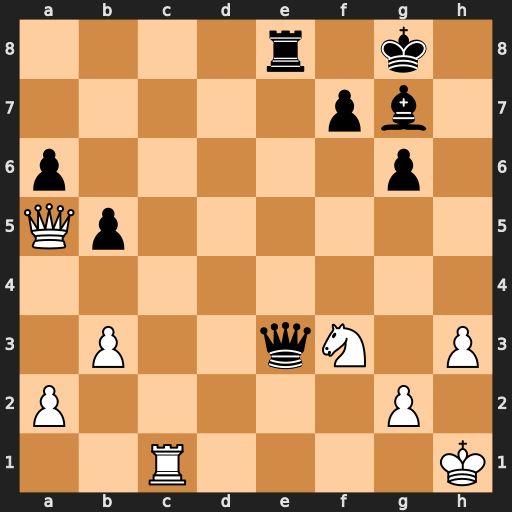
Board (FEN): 4r1k1/5pb1/p5p1/Qp6/8/1P2qN1P/P5P1/2R4K
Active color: w
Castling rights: -
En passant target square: -
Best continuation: Re1 Qxe1+ Nxe1